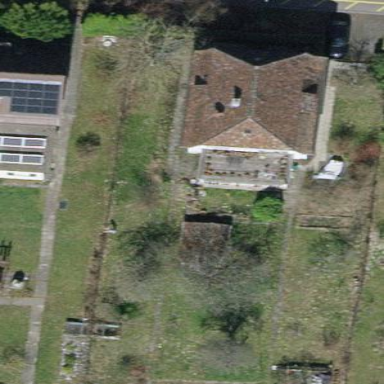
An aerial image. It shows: Detached building with tile roof.